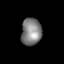
Tissue: lung
Cell type: Pericytes
Senescence score: 0.5919
Nuclear area (px): 545
Mean DAPI intensity: 127.585